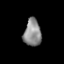
Tissue: prostate
Cell type: Myeloid cells
Senescence score: 0.3335
Nuclear area (px): 462
Mean DAPI intensity: 139.134